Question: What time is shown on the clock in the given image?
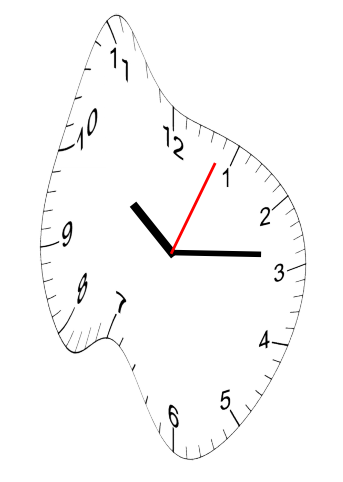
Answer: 10:14:04